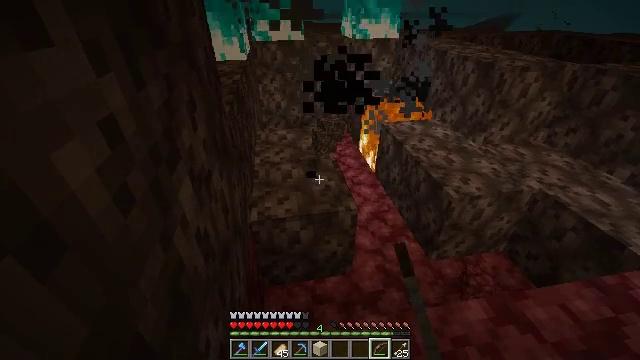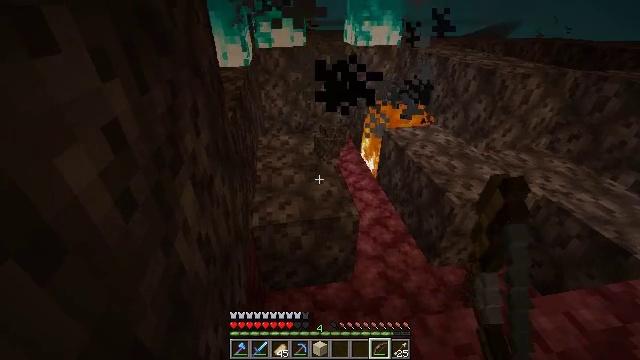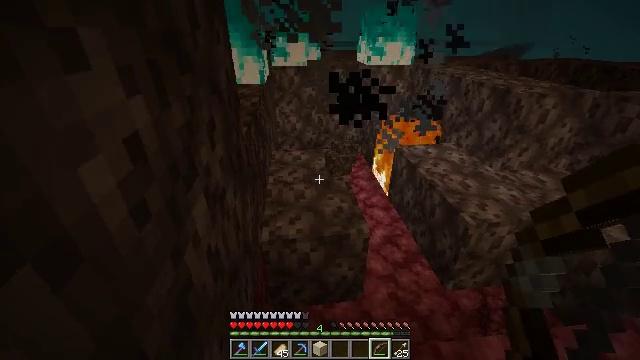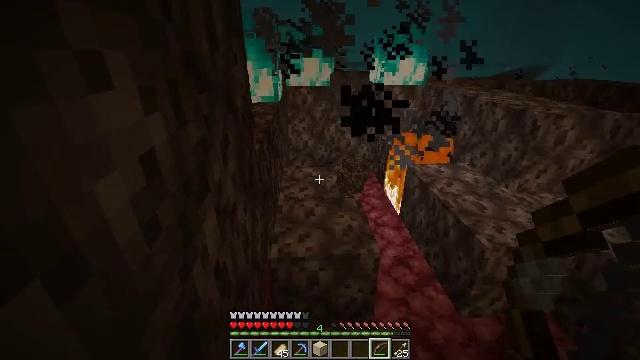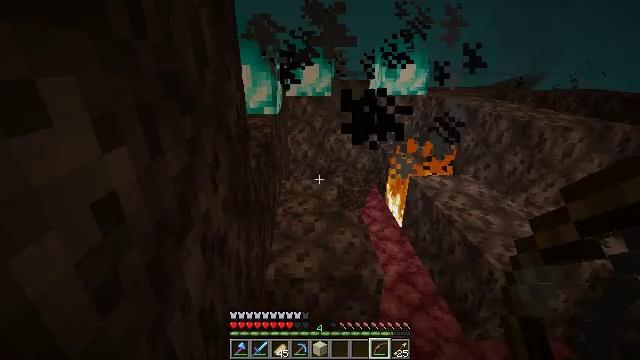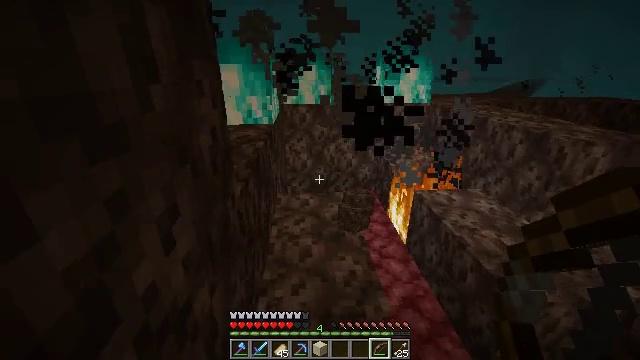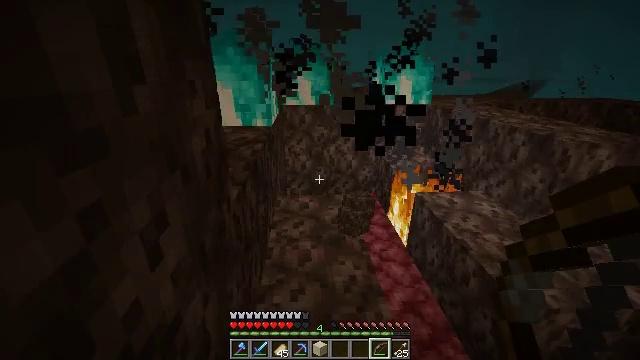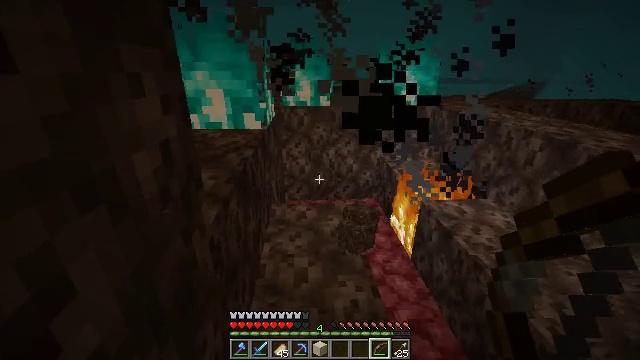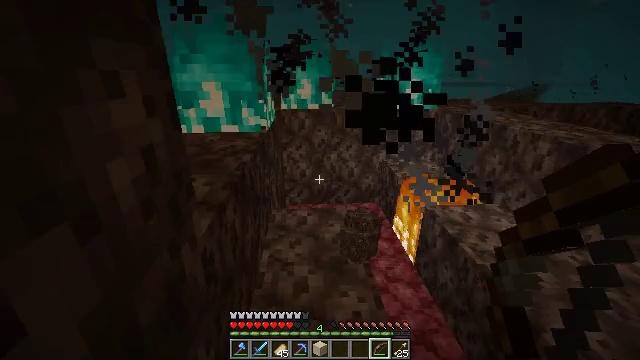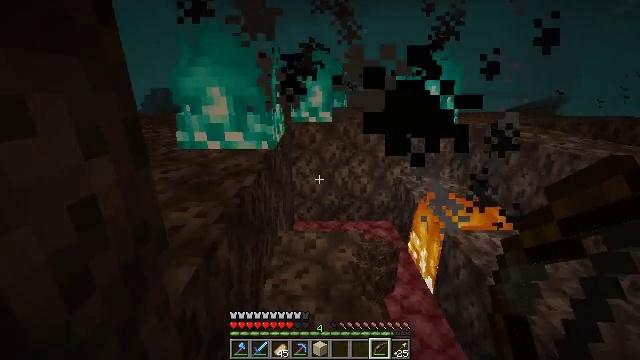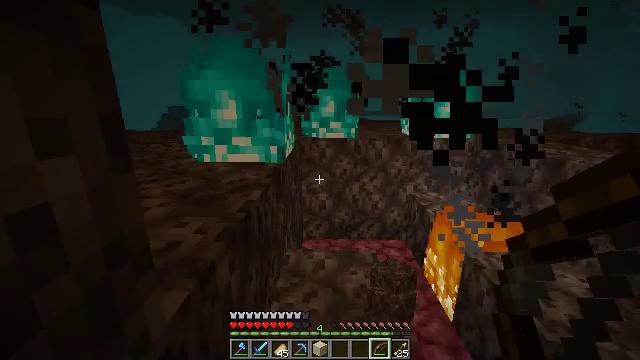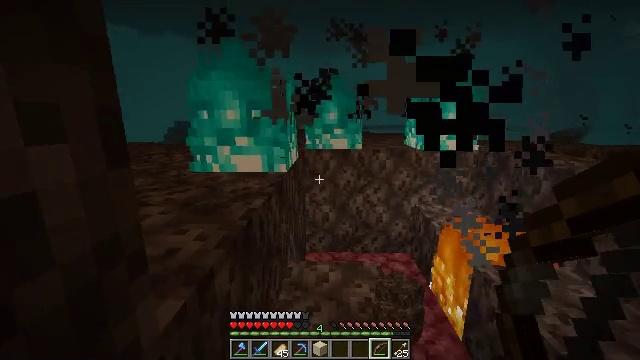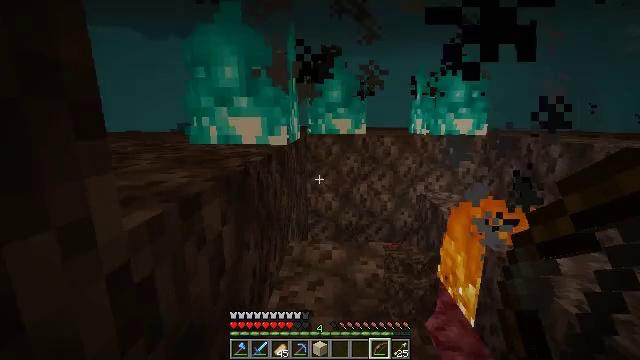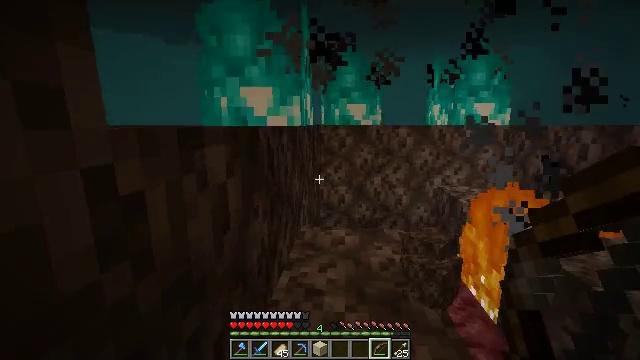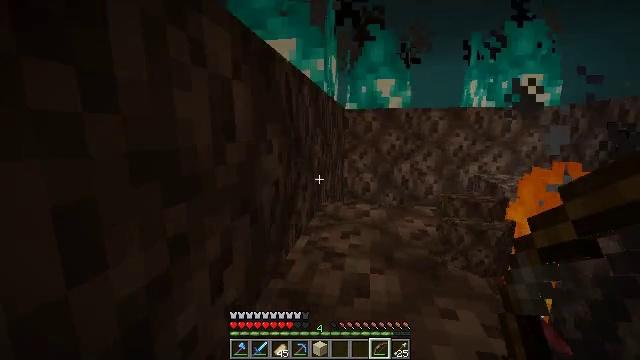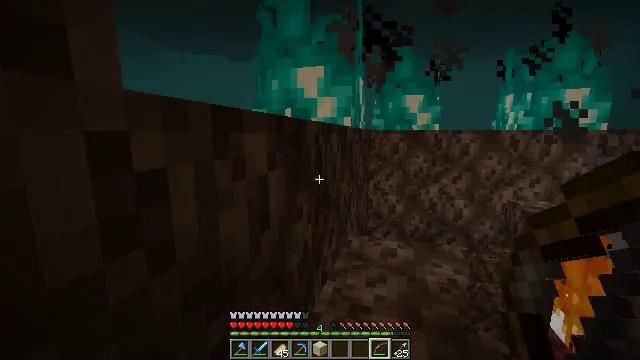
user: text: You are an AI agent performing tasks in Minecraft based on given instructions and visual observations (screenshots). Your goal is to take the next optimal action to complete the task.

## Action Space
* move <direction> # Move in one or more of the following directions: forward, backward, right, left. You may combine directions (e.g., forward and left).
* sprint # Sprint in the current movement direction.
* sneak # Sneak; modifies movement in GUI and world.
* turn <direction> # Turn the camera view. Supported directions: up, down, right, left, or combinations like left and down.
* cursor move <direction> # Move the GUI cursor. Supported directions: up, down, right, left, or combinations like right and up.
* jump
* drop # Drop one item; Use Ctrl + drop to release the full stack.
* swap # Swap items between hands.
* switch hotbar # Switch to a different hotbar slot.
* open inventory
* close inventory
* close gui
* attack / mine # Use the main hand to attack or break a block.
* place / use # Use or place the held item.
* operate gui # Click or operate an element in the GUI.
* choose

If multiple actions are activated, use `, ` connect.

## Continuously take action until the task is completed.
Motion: motion action
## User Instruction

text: Clear the area by removing soul fire.
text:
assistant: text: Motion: turn up
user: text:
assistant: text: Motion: turn left and up
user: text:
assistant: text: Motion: move forward, turn left and up
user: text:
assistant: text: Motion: move forward, turn up
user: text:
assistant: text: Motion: move forward, turn up
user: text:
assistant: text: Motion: move forward
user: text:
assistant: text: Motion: move forward
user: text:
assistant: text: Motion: move forward
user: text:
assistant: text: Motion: turn left and up
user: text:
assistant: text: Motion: turn left and up
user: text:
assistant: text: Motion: turn up
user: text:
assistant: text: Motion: move forward
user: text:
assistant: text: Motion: move forward, turn left
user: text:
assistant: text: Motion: move forward, turn left and up, jump
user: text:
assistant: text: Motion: move forward, turn left, jump
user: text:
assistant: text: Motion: move forward, turn left, jump
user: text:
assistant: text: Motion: move forward, turn left, jump
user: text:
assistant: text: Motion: move forward, turn left
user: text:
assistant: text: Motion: turn up
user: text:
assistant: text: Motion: turn up
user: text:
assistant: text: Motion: no_op
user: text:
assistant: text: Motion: no_op
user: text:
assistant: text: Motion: turn right
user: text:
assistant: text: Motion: turn right and down, attack / mine
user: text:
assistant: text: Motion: turn right, attack / mine
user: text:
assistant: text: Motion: attack / mine
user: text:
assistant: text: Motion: attack / mine
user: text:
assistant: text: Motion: no_op
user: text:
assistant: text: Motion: attack / mine
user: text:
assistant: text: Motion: turn right and up, attack / mine